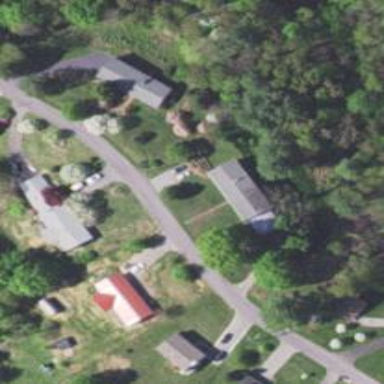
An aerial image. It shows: Neighborhood.